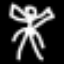
Label: angel